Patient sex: M
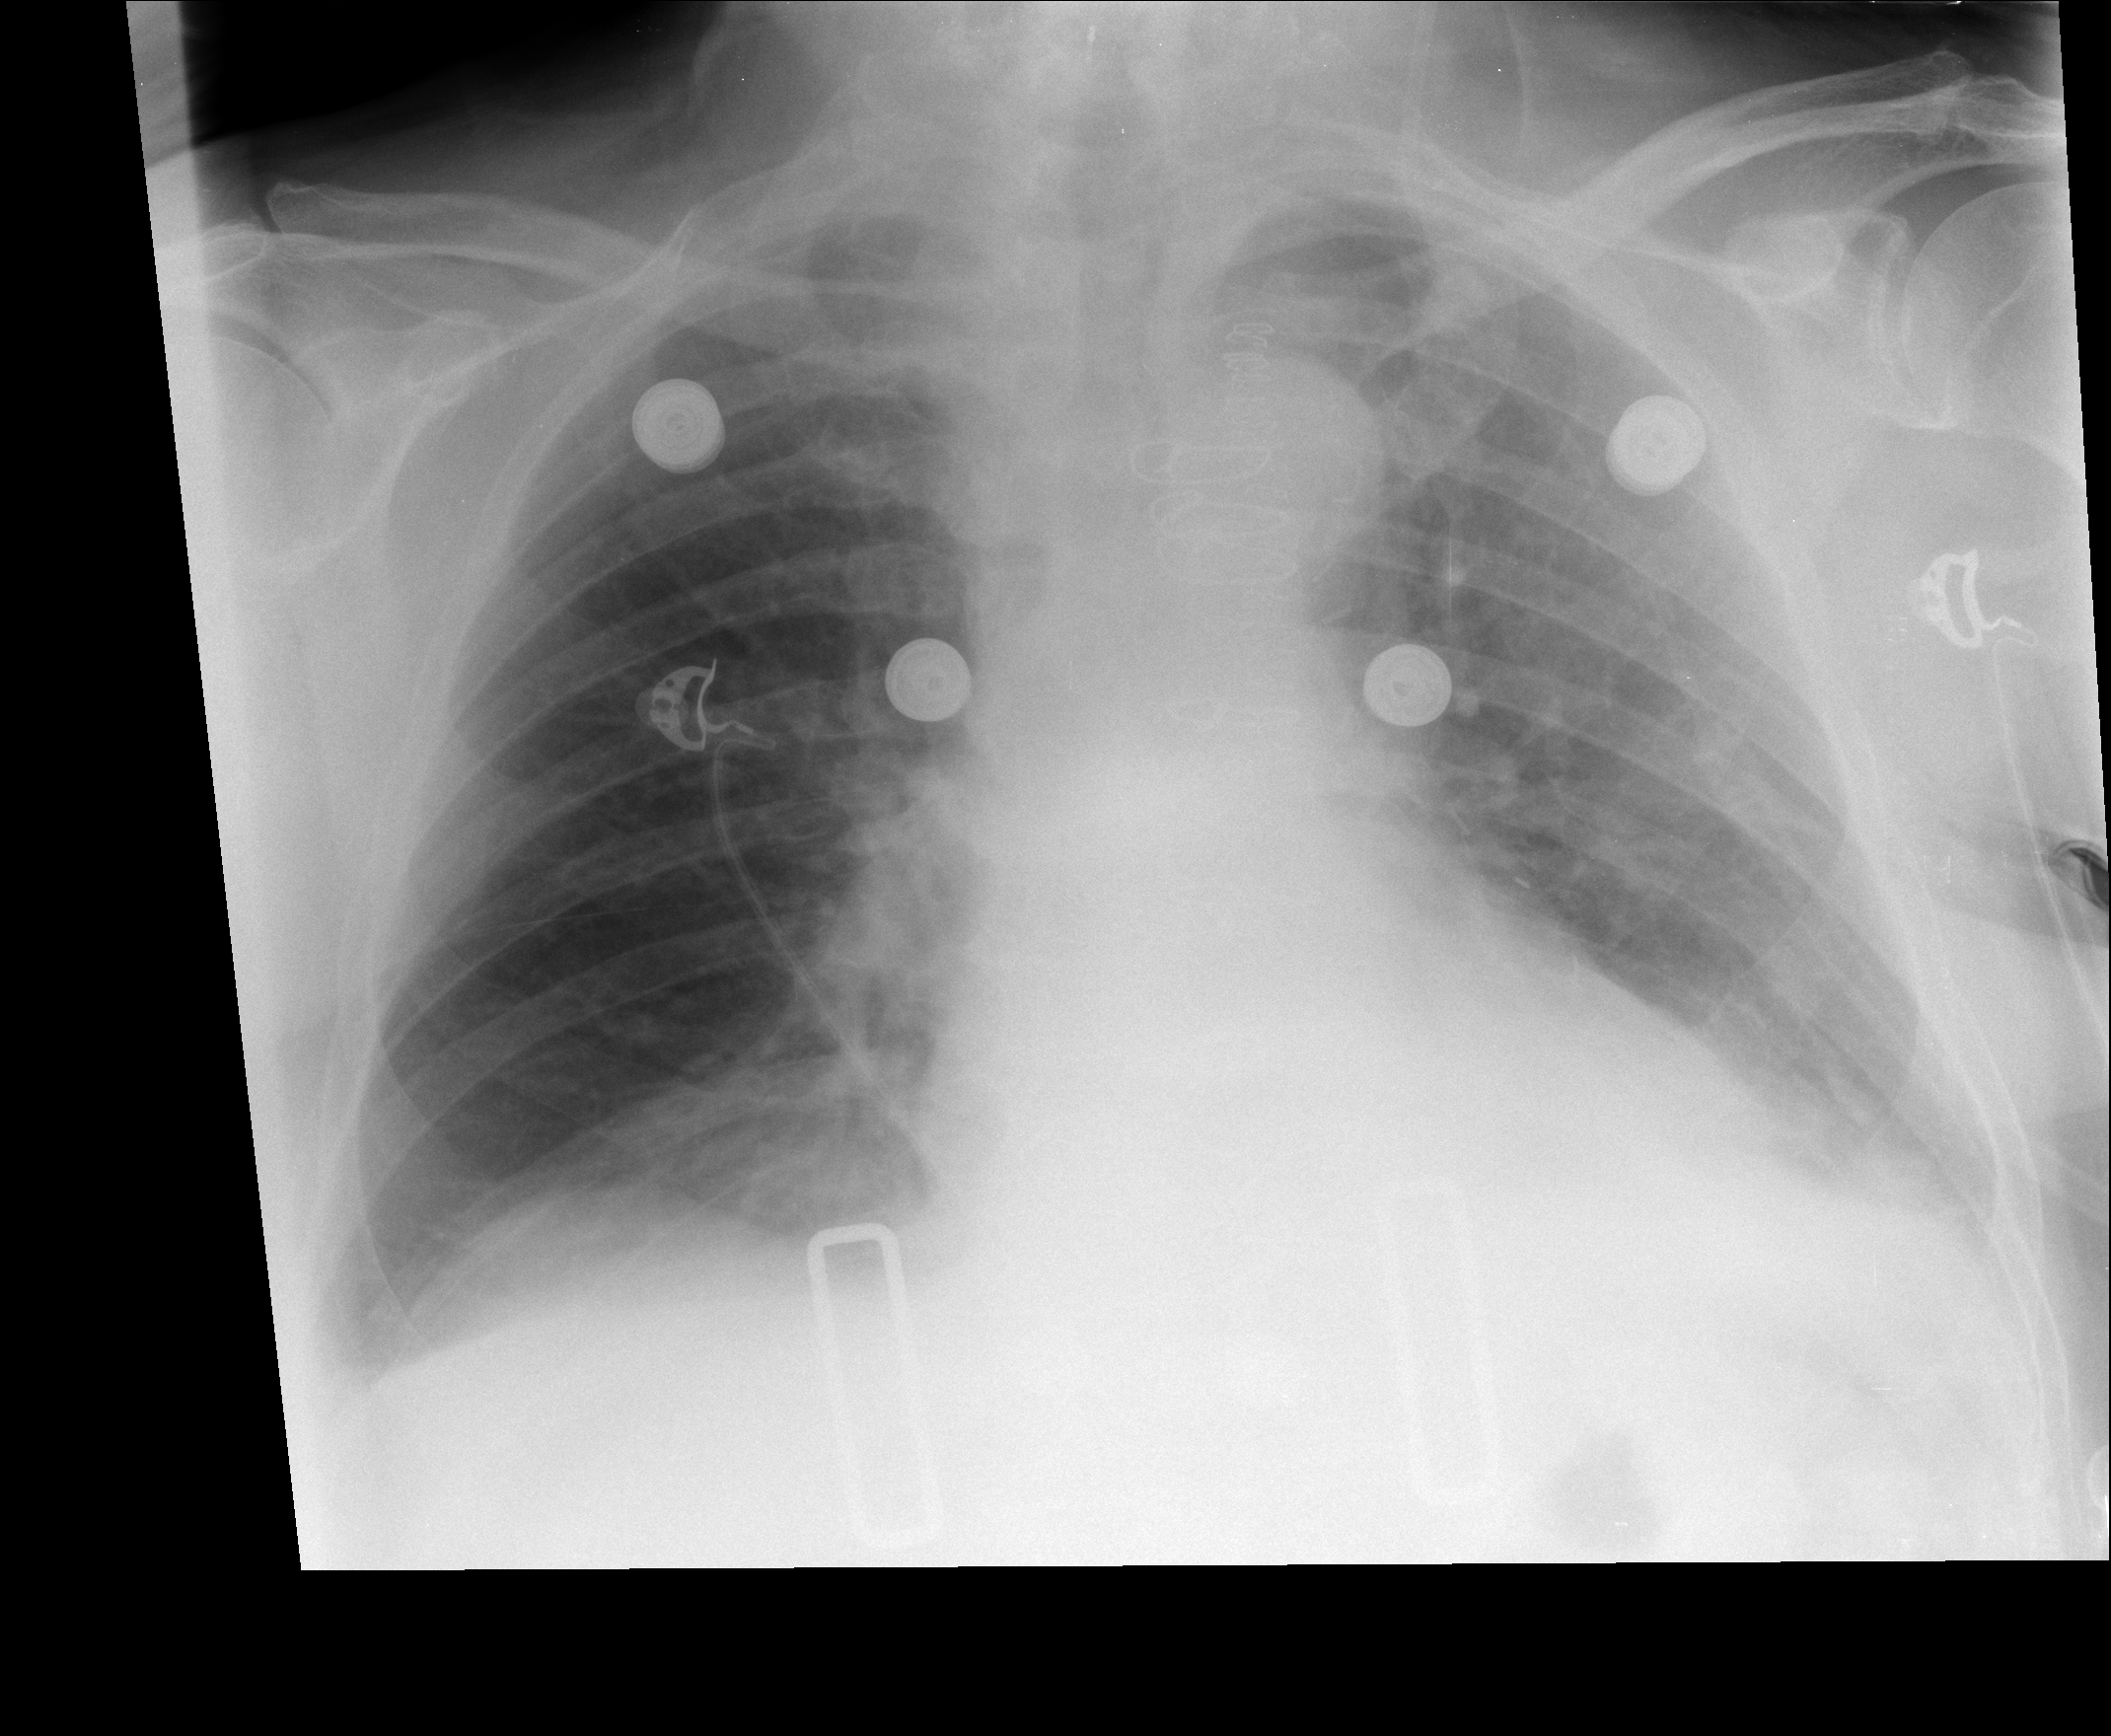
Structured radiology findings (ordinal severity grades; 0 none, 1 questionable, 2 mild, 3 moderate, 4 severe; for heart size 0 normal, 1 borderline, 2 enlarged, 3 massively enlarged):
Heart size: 0
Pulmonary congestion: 0
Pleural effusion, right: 1
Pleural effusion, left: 1
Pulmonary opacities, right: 0
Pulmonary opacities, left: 0
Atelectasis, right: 1
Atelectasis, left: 1